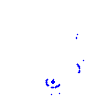
Particle: proton